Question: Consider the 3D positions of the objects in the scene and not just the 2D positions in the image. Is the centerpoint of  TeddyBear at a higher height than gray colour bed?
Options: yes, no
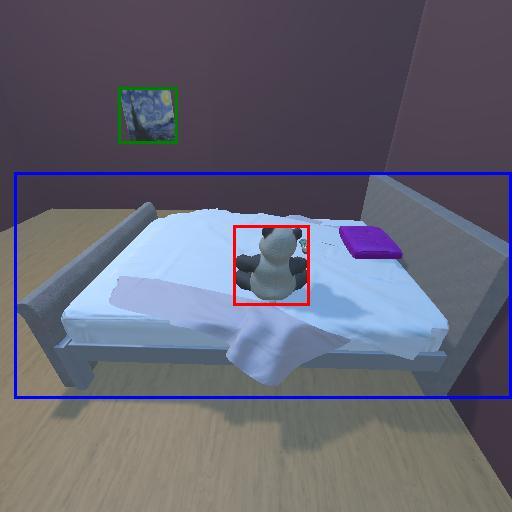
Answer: yes